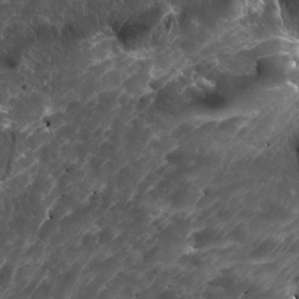
Label: non_frost